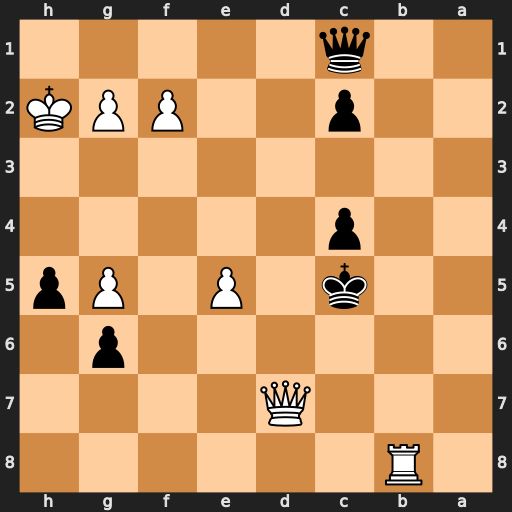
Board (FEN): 1R6/3Q4/6p1/2k1P1Pp/2p5/8/2p2PPK/2q5
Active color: b
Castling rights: -
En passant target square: -
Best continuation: Qf4+ Kh3 Qg4+ Qxg4 hxg4+